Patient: sex F, age 77
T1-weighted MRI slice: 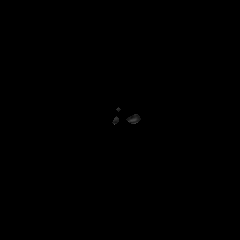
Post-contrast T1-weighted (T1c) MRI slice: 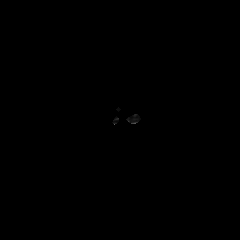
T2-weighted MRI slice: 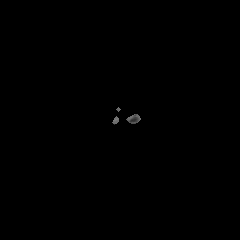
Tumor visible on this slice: no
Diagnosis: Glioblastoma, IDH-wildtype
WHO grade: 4